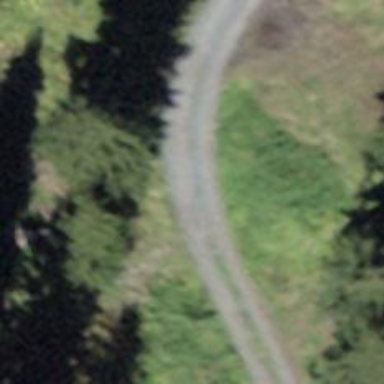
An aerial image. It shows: Compacted track road with grade3 tracktype.